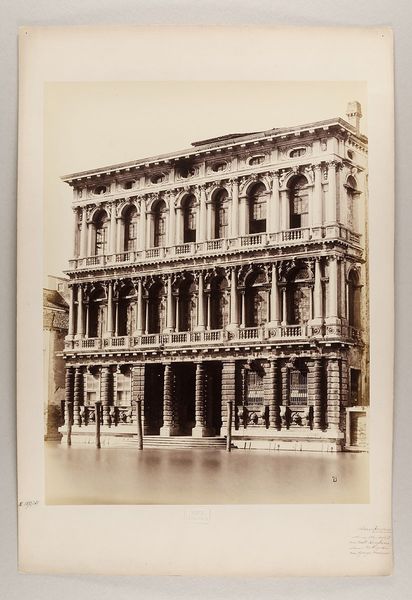
Titel: Venezia - Palazzo Rezzonico
Künstler: Carlo Naya
Standort: Hamburg
Institution: Museum für Kunst und Gewerbe Hamburg
Schlagwörter: stadt, architektur, fassade, ort, dorf, foto, fotografie, photographie, stadtansicht, photo, karton, architekturfotografie, albumin, lichtbild, reisefotografie, historische, architekturphotographie, ca, bildwerke, angewandte und bildende kunst, hessische systematik, schwarzweißpositivverfahren, silbersalzverfahren, schwarzweißfotografie, gebäude, örtlichkeit, straße, stätte, reisephotographie, albuminpapier, rezzonico